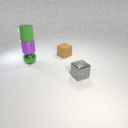
small gray metal cube in front of small green metal sphere